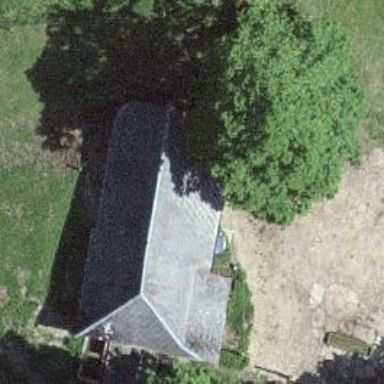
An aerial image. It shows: Farm auxiliary building.